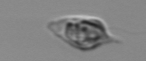
Label: Amoeba